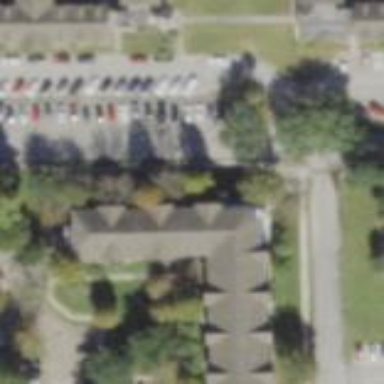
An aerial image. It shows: Dormitory building.